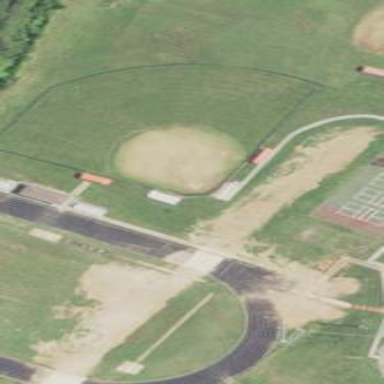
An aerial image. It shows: Baseball pitch for leisure land activities.